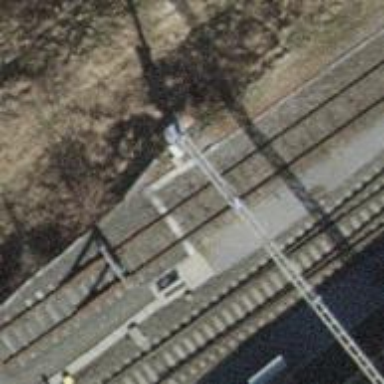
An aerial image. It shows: Railway buffer stop.